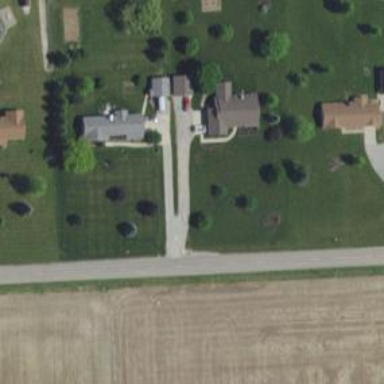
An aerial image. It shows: Driveway leading to service road.